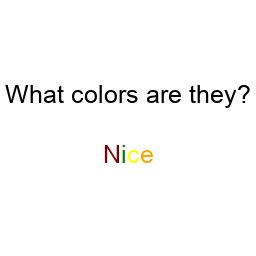
Color: maroon, green, yellow, orange
Background color: white
Question text color: black